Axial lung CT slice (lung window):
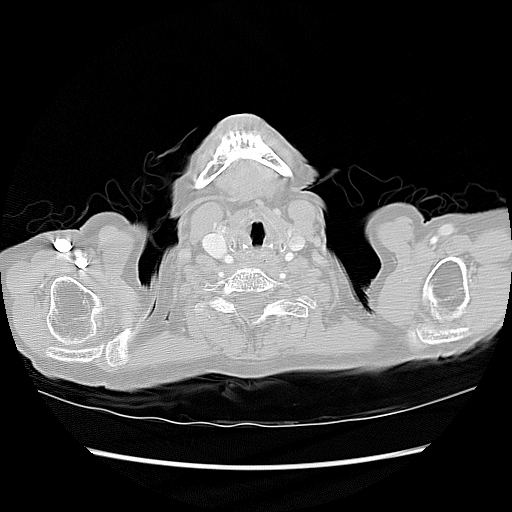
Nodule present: no